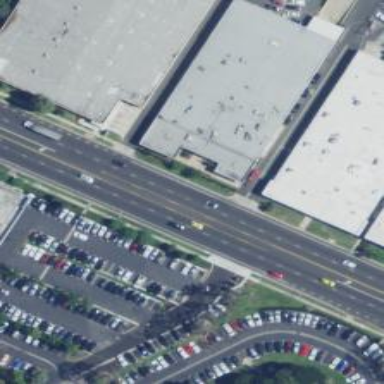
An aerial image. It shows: Secondary road with asphalt surface and sidewalk on the left side.